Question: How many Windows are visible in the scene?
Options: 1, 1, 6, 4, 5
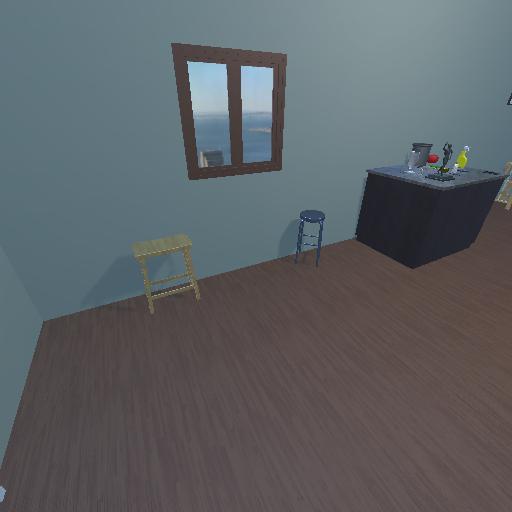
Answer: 1